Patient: sex M, age 78
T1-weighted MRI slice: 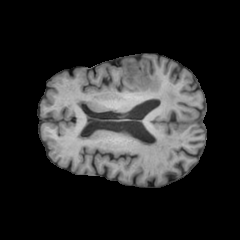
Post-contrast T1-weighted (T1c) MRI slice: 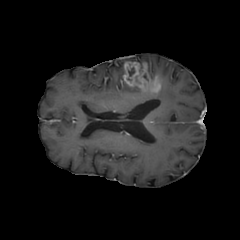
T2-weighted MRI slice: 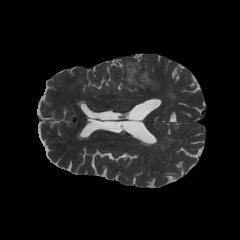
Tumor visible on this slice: yes
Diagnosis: Glioblastoma, IDH-wildtype
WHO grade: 4